Question: Is it possible to apply "one" shadow for menu and page itself?
Here is what I mean:

<URL>
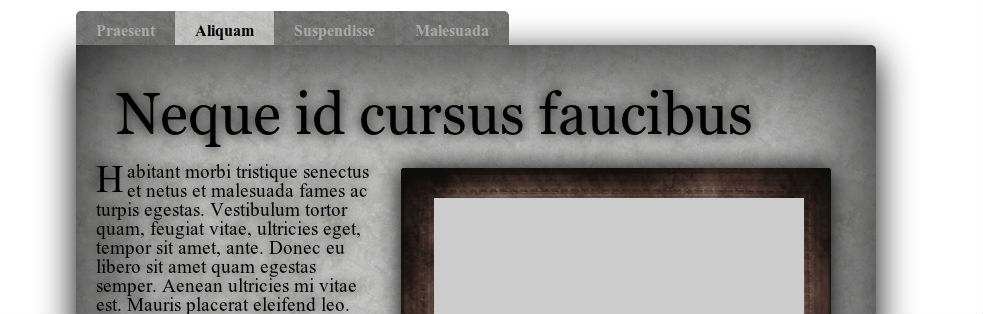
Answer: Well usually I'd say do as much without images as possible.. But honestly I think a background image is a better alternative in this case, you only need one on top (1000px x 200px) one for the body (1000px x 1px) and one at the bottom.. However to make it dynamically adaptive for extra or less tabs you will need more complicated slices and/or javascript.. :-)